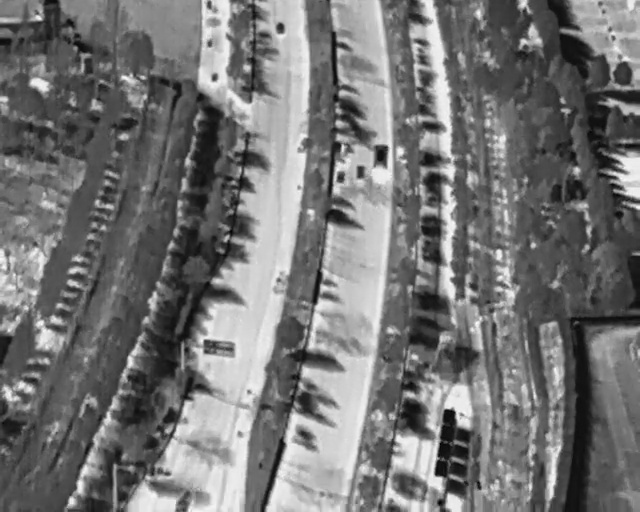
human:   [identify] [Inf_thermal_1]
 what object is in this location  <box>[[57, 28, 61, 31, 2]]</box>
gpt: <ref>1 small othervehicle at the center</ref>

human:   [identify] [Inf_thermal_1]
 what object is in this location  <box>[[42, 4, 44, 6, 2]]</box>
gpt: <ref>1 small car at the top</ref>